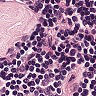
Metastatic tissue present: no